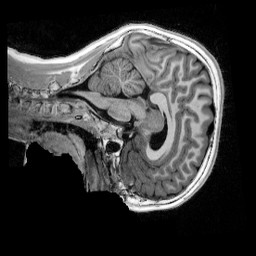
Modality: UNIT1_denoised
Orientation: sagittal
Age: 11
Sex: male
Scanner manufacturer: siemens
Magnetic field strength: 3 T
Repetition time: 4 s
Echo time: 0.00303 s